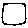
Label: square